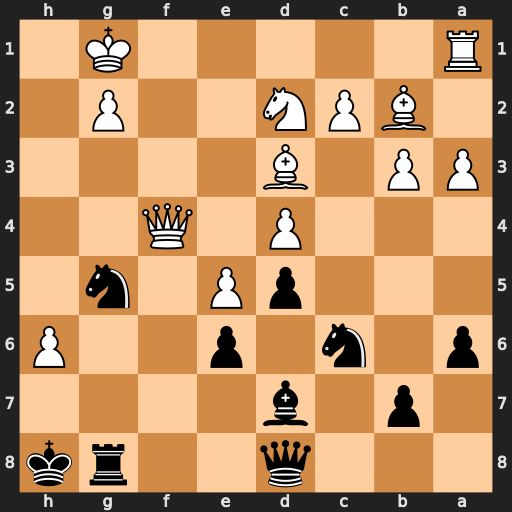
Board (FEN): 3q2rk/1p1b4/p1n1p2P/3pP1n1/3P1Q2/PP1B4/1BPN2P1/R5K1
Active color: b
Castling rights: -
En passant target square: -
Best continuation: Nh3+ Kh1 Nxf4